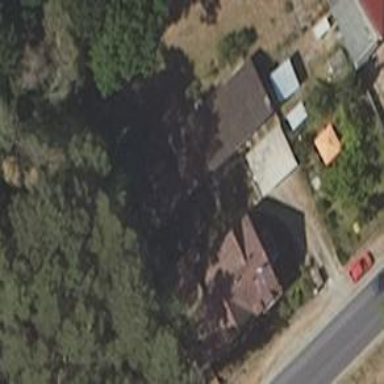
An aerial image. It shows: Shed.